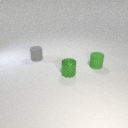
small green rubber cylinder behind small green metal cylinder